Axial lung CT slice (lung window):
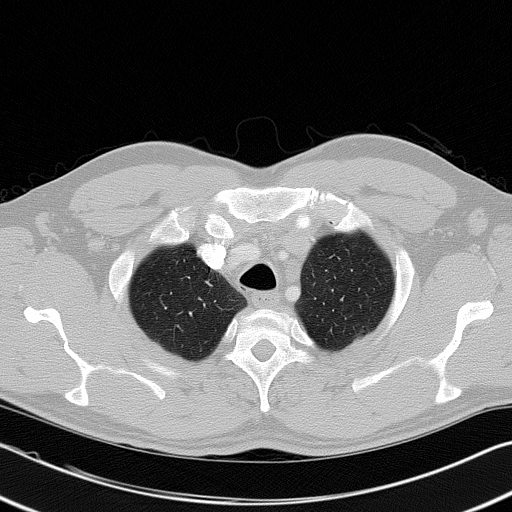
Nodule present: no